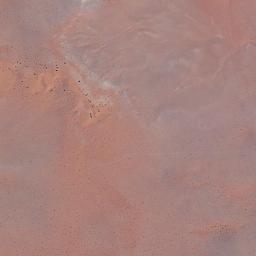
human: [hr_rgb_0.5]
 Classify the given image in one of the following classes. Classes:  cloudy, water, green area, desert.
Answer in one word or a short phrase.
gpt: desert